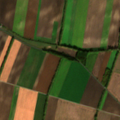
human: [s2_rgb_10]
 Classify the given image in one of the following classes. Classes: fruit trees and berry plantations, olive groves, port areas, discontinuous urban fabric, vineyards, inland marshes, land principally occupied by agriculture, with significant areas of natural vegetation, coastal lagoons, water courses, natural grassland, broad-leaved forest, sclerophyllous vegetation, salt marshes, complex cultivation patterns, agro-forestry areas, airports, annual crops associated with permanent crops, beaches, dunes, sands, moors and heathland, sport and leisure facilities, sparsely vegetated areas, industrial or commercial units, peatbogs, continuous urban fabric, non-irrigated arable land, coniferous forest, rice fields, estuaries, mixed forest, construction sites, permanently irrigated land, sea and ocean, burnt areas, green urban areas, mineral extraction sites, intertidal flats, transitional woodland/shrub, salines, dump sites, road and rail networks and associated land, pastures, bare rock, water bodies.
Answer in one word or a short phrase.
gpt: discontinuous urban fabric, non-irrigated arable land